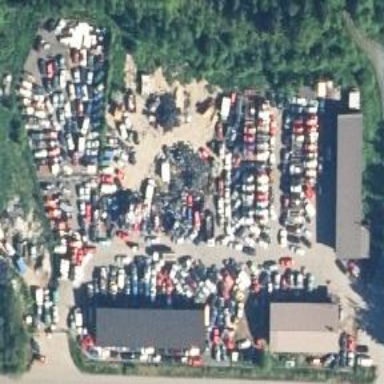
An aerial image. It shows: Industrial area designated as auto wrecker yard.